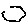
Label: hexagon